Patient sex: M
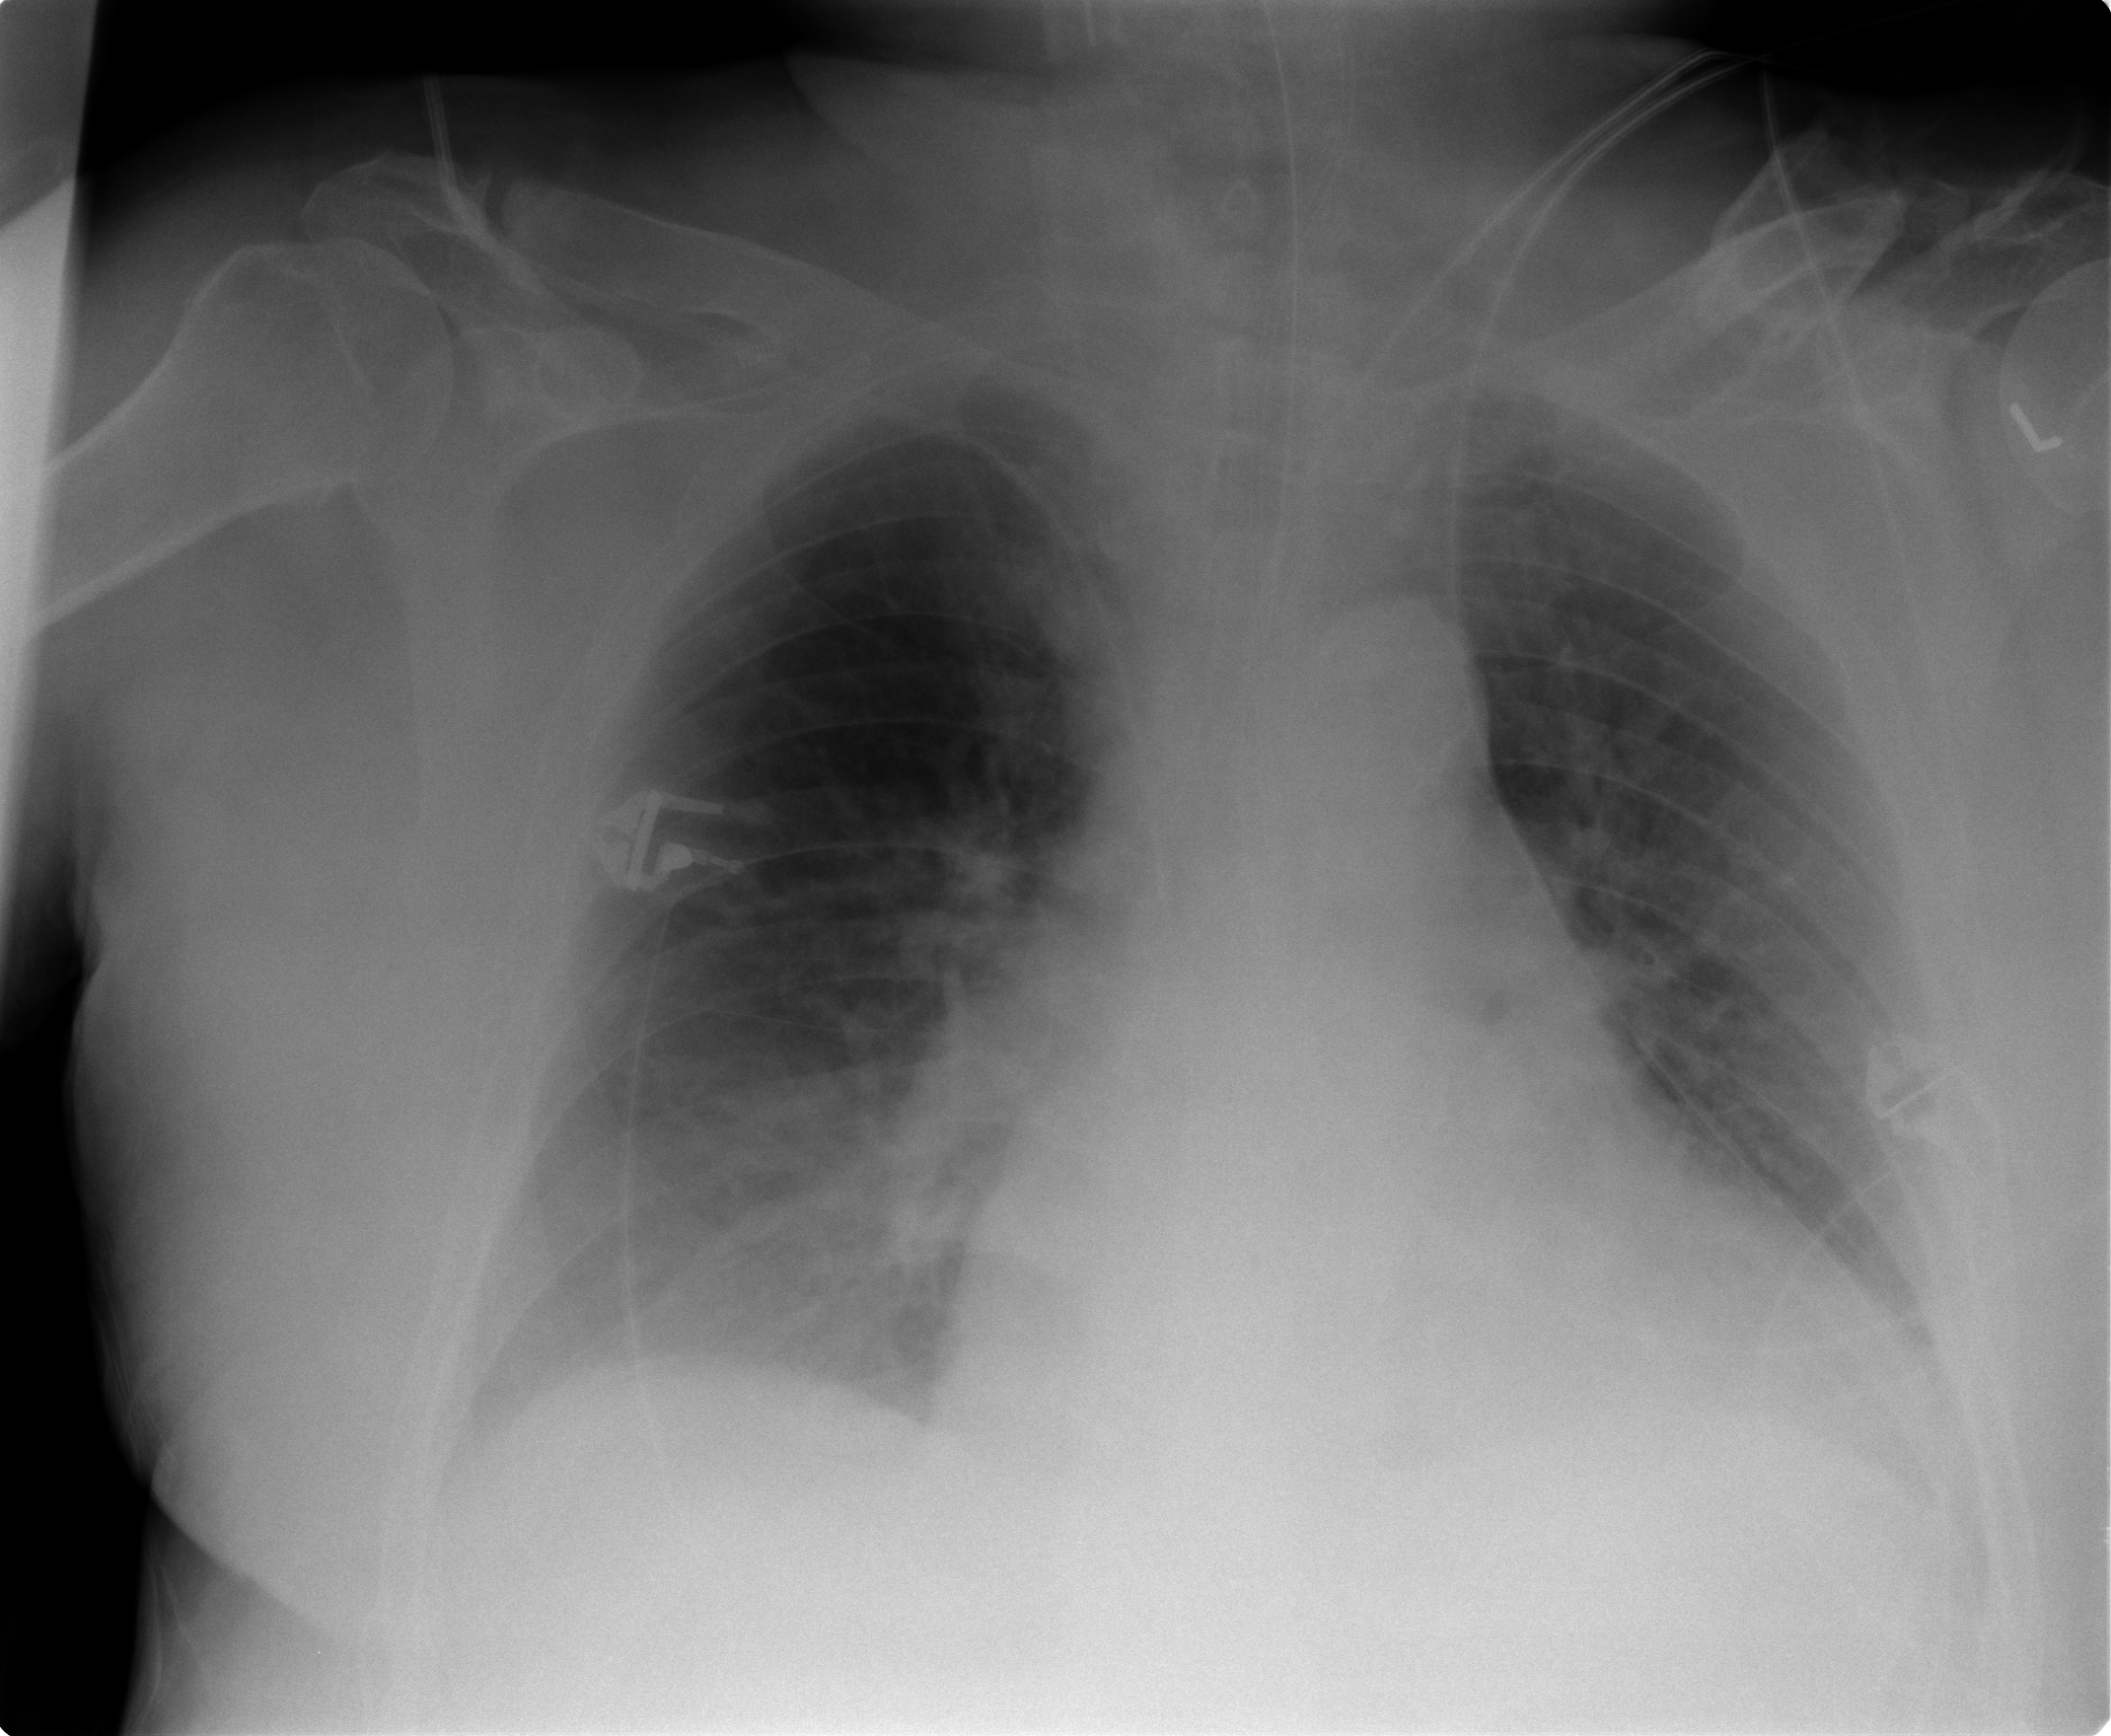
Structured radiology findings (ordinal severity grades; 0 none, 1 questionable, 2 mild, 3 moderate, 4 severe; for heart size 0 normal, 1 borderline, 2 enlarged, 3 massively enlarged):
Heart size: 2
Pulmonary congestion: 2
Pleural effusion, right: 0
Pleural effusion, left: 0
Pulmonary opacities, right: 0
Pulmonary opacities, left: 0
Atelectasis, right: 0
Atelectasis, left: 0